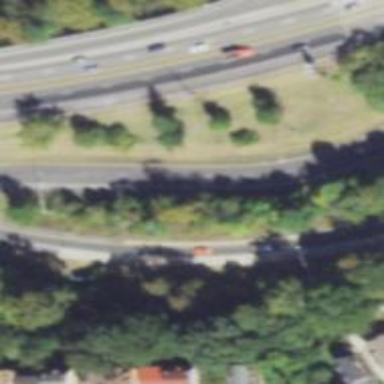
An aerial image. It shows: Asphalt motorway link.